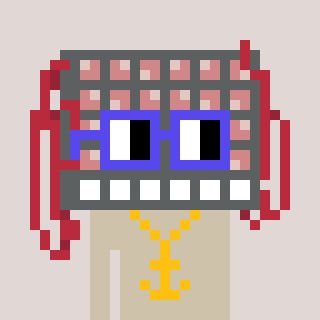
a pixel art character with square blue glasses, a turing-shaped head and a bege-colored body on a warm background